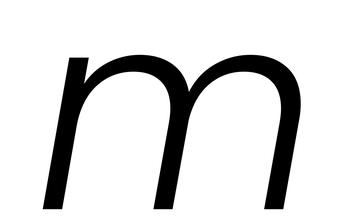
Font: Poppins-LightItalic